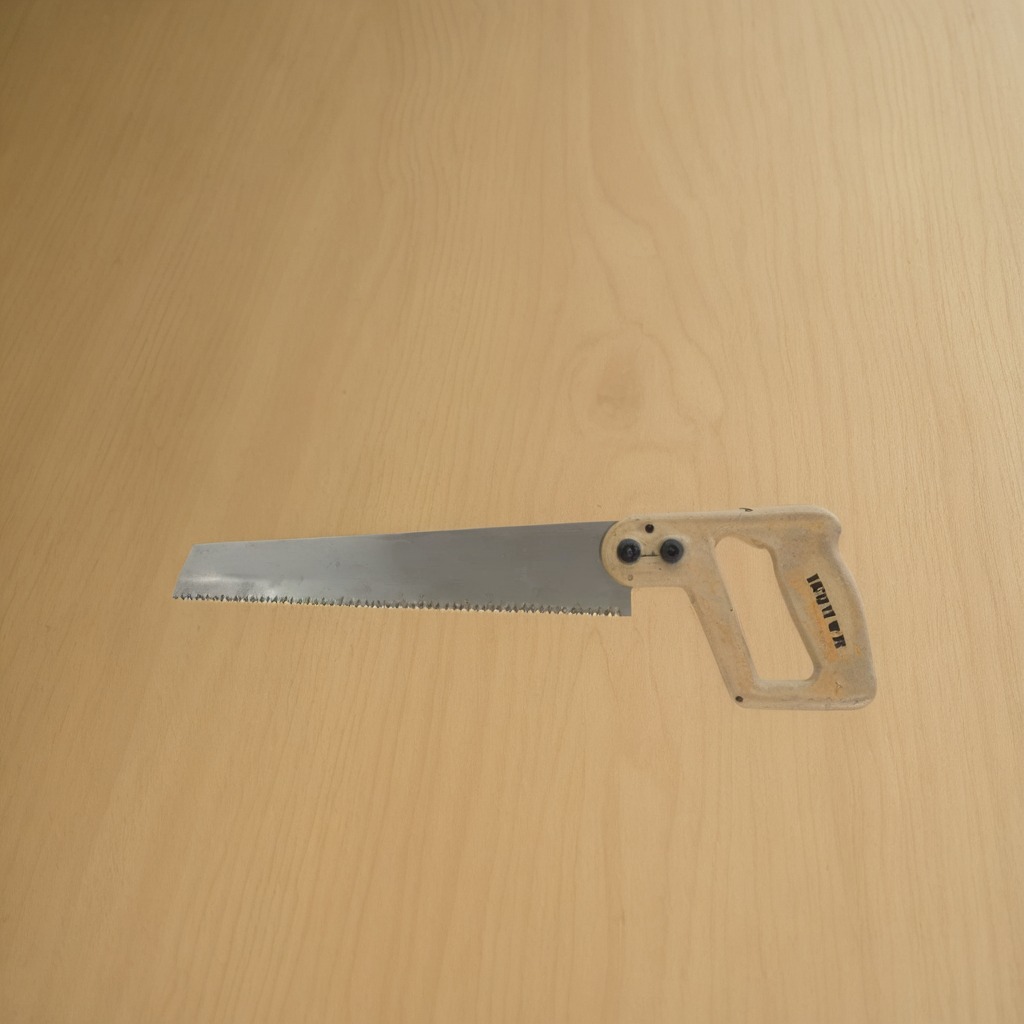
A metal saw lies on a plywood surface in a paint workshop lit by afternoon window light.